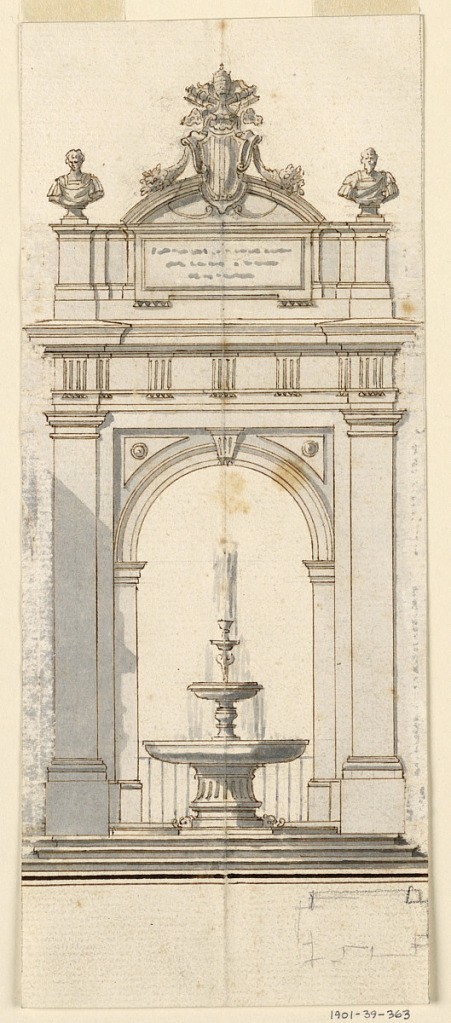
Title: Design for a Fountain in the Garden of the Palazzo Quirinale, Rome, Italy
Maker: Ferdinando Fuga, Italian, 1699 - 1781
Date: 1742–43
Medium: Pen and sepia ink, brush and gray watercolor, graphite on off-white laid paper
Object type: Drawing
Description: A fountain framed by an aedicule (small shrine or temple) topped with the coat-of-arms of Pope Benedict XIV. At lower left, a rough graphite sketch of the plan.